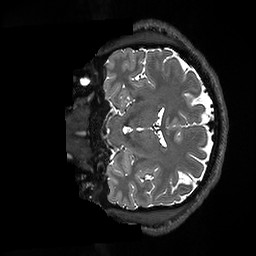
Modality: T2w
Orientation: coronal
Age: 26
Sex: male
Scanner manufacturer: ge
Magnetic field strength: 3 T
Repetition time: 3.202 s
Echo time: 0.0669 s